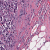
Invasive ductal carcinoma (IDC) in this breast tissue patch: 1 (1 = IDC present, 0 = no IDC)